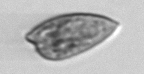
Label: Prorocentrum_dentatum